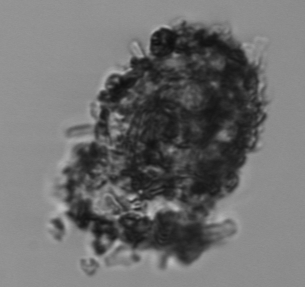
Label: Tintinnidium_mucicola